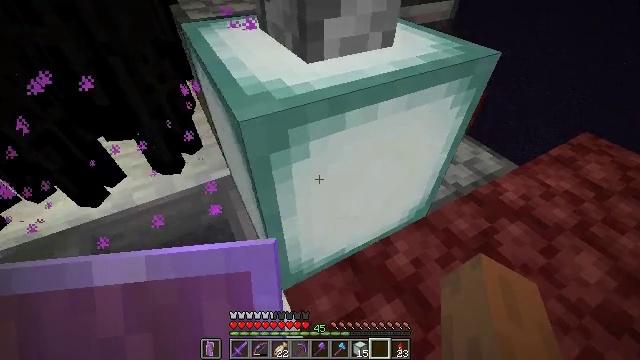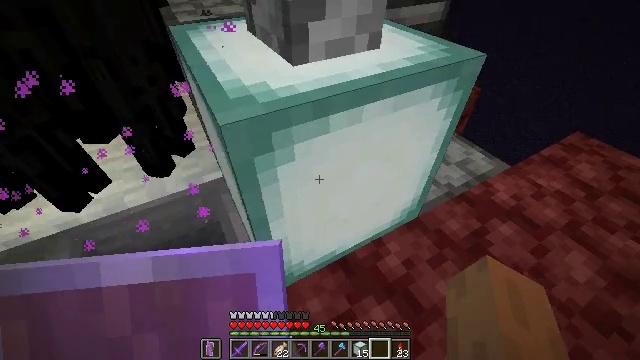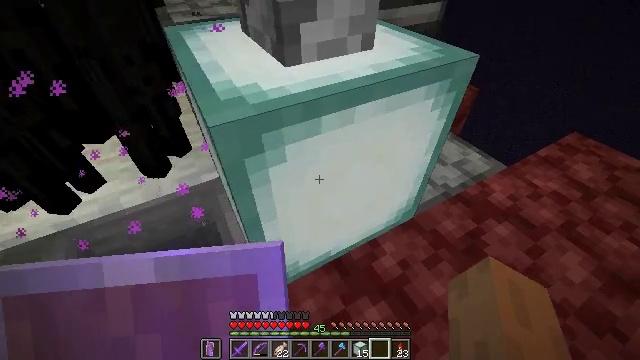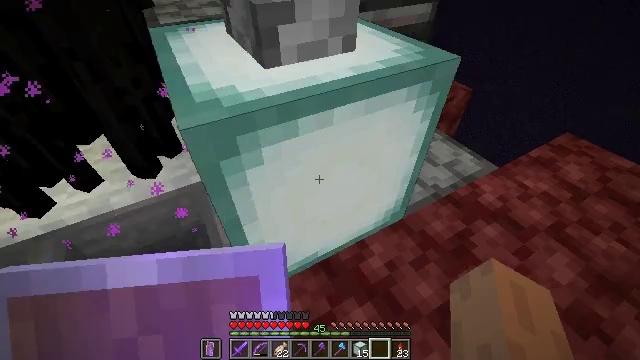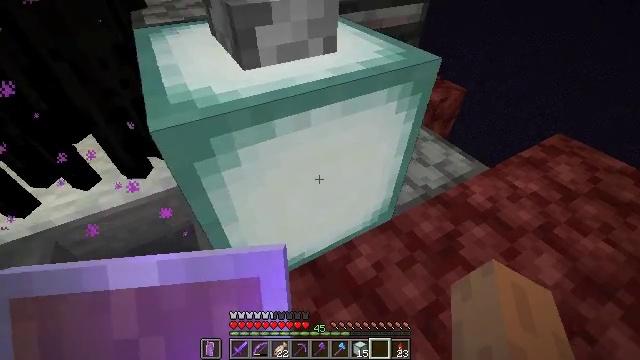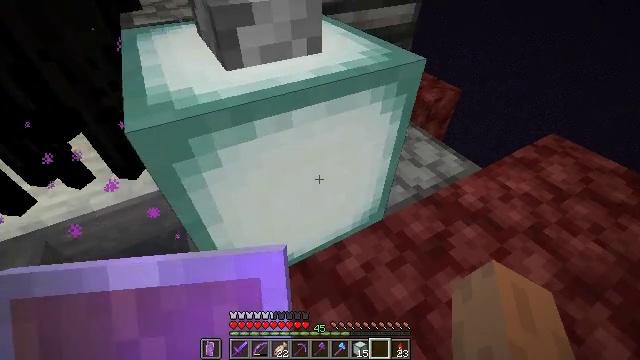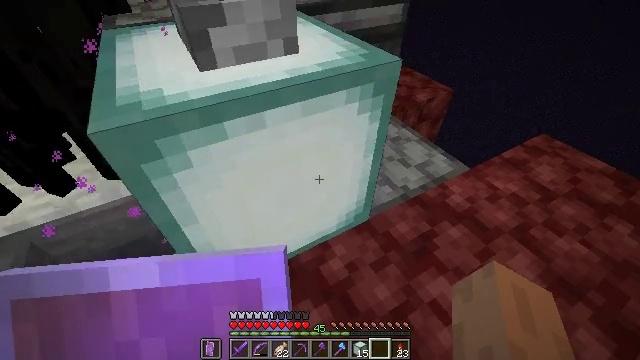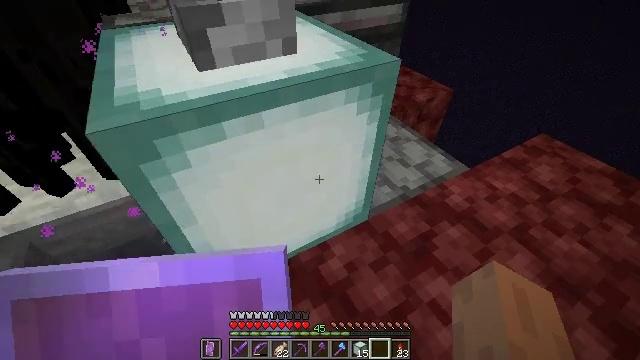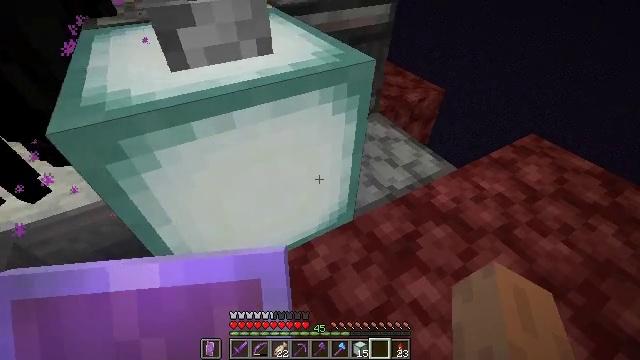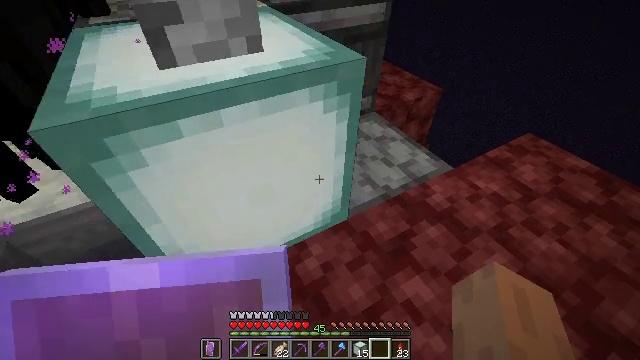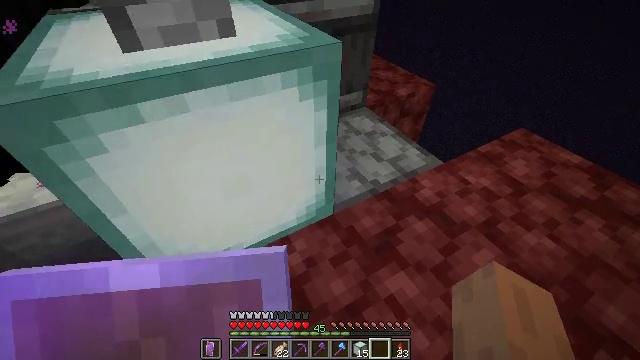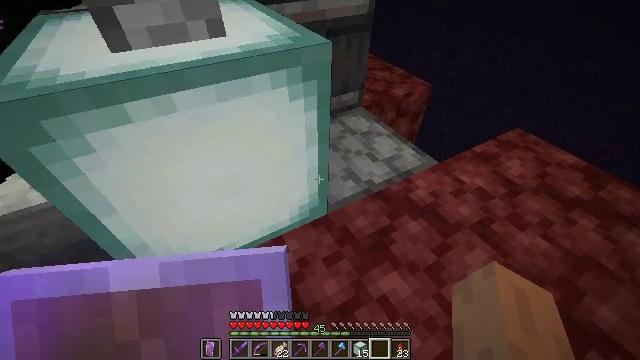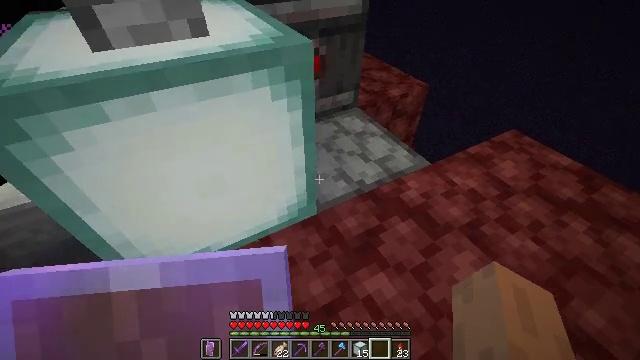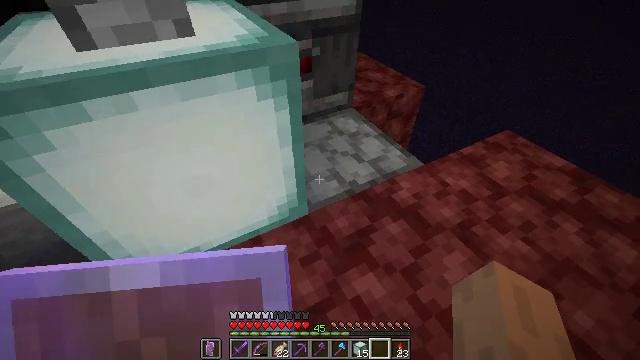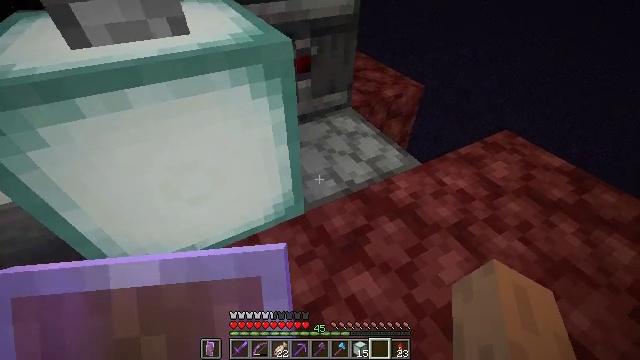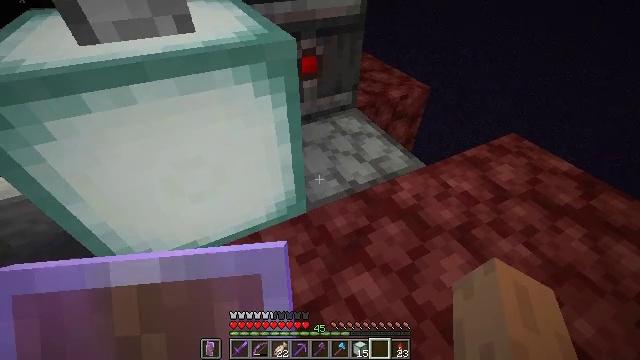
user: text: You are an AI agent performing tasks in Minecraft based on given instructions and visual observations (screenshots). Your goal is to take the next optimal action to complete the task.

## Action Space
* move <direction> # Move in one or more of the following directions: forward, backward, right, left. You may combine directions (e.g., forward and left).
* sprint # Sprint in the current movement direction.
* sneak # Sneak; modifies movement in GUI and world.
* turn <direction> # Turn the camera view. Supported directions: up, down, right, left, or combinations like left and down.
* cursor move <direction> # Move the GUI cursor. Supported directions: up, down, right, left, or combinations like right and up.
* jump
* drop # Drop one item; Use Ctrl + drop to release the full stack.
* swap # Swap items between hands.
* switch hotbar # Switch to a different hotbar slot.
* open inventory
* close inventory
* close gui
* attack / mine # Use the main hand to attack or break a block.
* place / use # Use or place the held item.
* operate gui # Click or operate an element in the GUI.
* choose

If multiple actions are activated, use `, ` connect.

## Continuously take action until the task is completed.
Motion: motion action
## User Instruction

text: Break the existing lever.
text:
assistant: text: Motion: move right, sneak
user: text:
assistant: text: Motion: move right, sneak
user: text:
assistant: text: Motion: move right, sneak
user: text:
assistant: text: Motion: move right, sneak
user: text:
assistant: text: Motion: move right, sneak
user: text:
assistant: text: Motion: move right, sneak
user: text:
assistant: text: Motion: move right, sneak
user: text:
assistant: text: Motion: move right, sneak
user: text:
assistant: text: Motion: move right, sneak
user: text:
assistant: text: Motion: move right, sneak
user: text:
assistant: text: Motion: move right, sneak
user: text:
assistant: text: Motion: move right, sneak
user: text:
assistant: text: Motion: sneak
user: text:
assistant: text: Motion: sneak
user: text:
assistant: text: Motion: sneak, turn left
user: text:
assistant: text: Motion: sneak
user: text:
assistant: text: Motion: sneak
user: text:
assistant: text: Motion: sneak
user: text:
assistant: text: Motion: sneak
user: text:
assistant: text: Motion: sneak
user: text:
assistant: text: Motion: sneak
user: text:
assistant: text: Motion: sneak
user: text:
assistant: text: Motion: sneak
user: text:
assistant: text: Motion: sneak
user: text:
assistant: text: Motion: sneak, turn right
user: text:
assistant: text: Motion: sneak
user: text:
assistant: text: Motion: sneak
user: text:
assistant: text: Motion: sneak, use / place
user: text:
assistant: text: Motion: sneak, use / place
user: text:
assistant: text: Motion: sneak, use / place